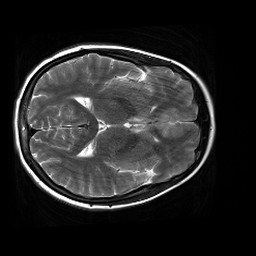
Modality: T2w
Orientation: axial
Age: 21
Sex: female
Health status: healthy
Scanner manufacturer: siemens
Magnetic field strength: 3 T
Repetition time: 4.01 s
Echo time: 0.116 s